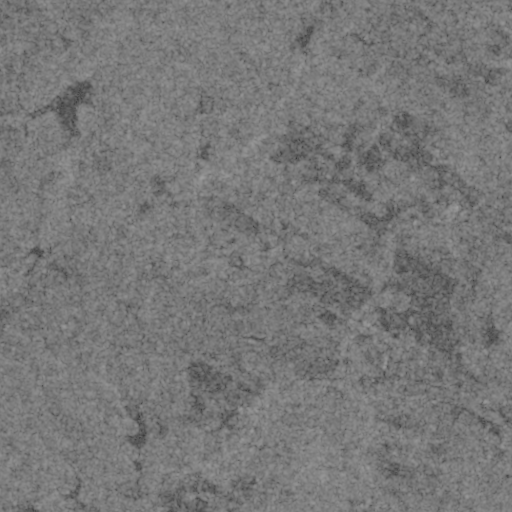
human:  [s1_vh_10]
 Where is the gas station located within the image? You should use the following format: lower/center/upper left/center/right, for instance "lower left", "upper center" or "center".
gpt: The gas station is located in the lower right of the image.
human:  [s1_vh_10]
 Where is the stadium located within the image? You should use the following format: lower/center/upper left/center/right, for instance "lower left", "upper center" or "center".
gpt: The stadium is located in the lower right of the image.
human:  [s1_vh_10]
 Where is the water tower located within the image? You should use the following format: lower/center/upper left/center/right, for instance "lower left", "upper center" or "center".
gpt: The water tower is located in the lower right of the image.
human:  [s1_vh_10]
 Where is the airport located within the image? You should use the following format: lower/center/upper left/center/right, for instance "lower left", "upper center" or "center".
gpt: There is no airport in the image.

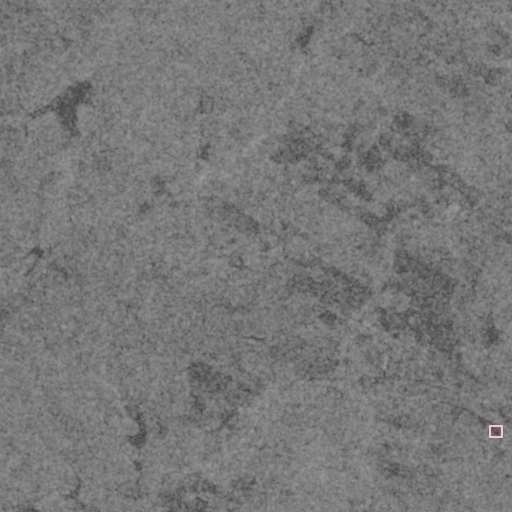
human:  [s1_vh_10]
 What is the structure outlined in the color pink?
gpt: The structure outlined in pink is a park.
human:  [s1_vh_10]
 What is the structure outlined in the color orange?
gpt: There is no orange outline.